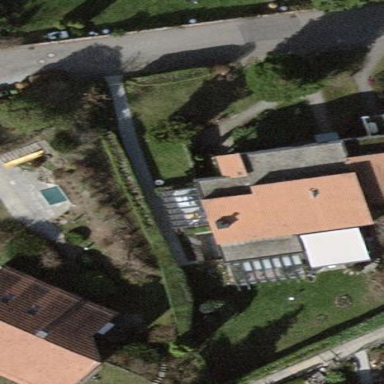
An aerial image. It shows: Terrace building.